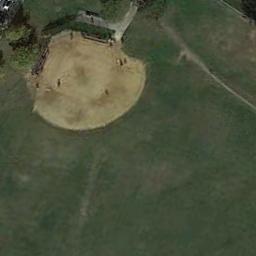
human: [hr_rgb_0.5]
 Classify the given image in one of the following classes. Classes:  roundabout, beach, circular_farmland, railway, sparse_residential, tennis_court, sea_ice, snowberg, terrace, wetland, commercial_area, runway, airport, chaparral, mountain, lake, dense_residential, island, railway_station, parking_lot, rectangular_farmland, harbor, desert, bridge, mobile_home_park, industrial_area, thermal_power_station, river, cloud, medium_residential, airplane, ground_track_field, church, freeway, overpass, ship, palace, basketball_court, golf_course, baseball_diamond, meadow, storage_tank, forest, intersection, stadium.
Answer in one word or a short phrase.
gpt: baseball_diamond